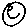
Label: smiley face